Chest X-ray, AP view. Patient: 78 years old, sex F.
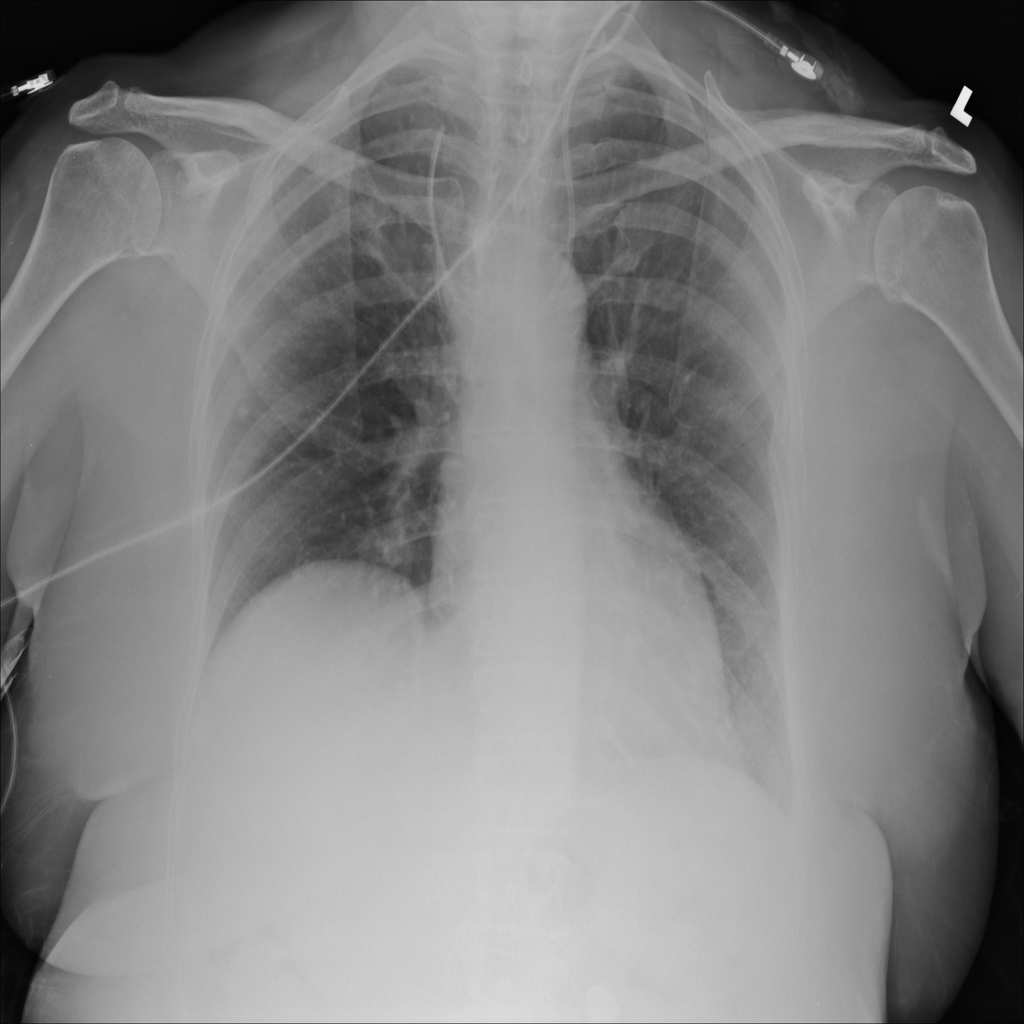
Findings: No Finding